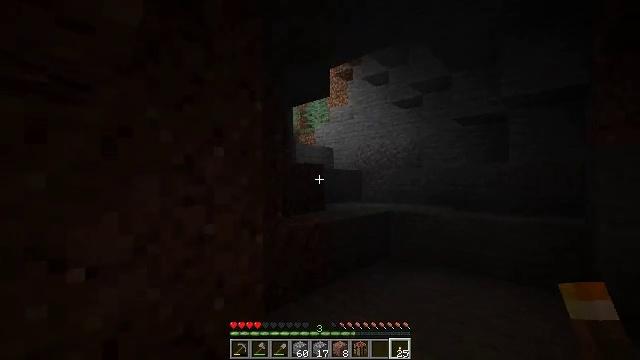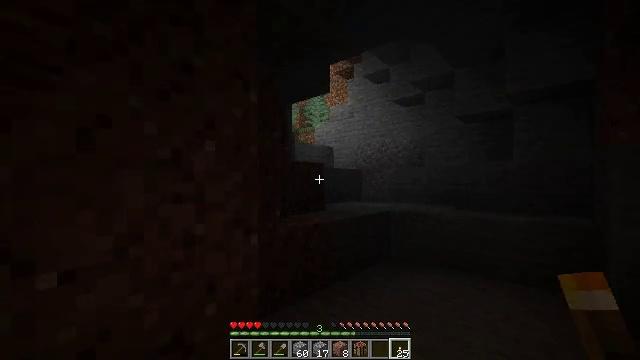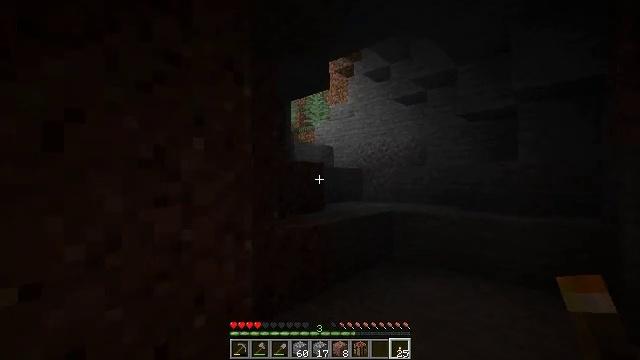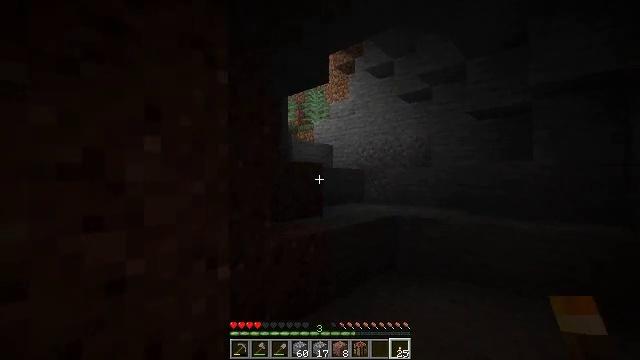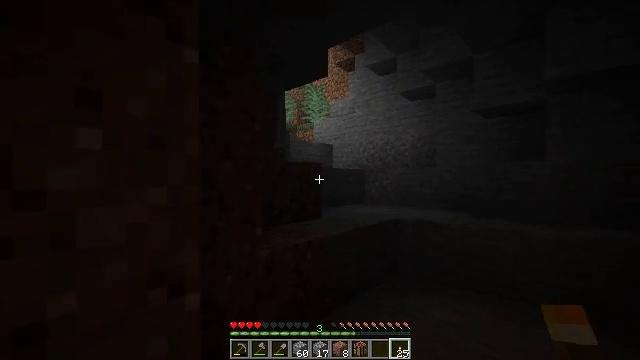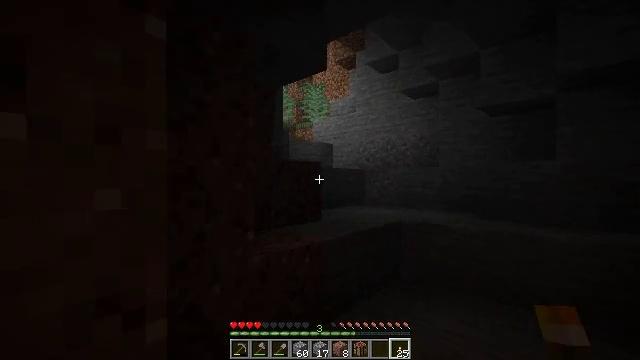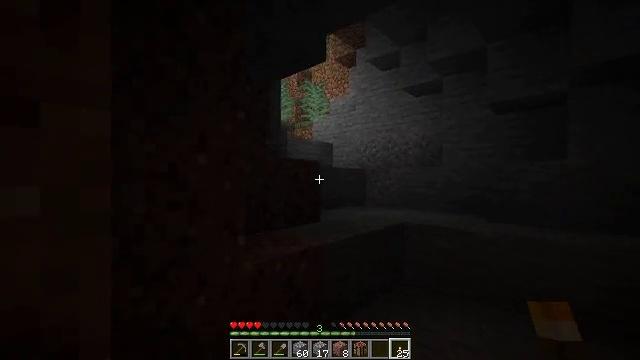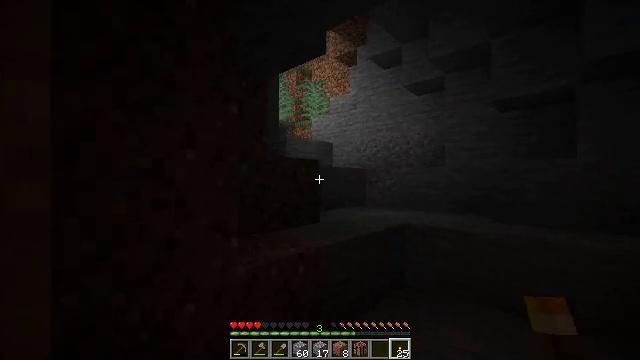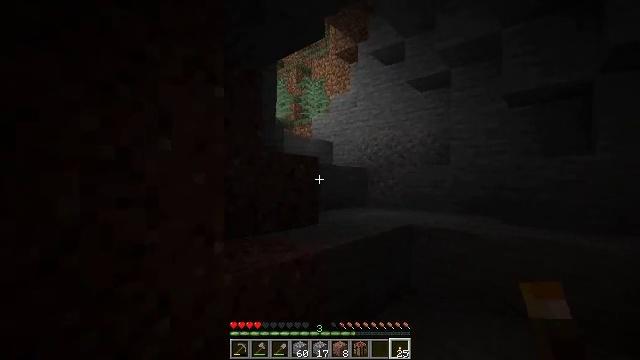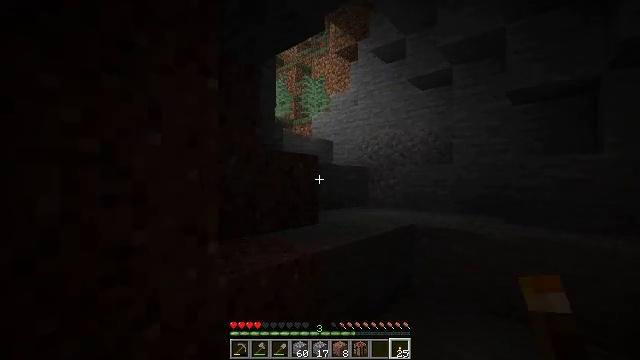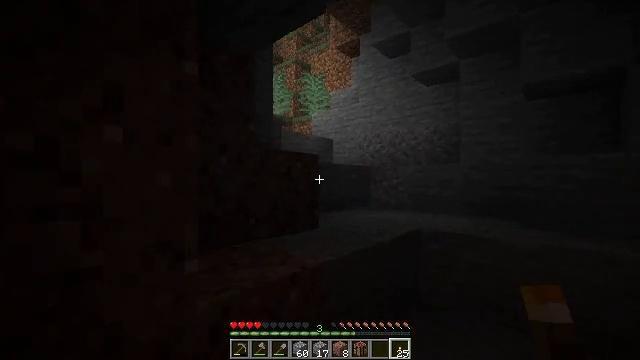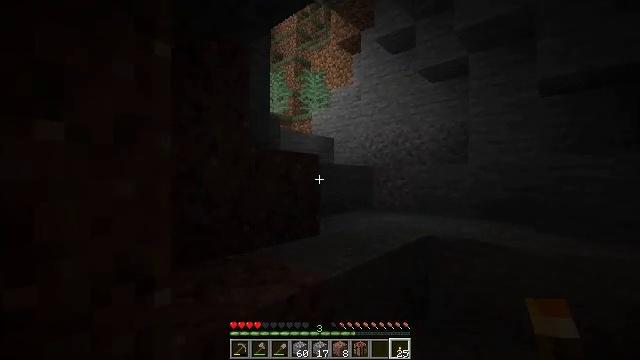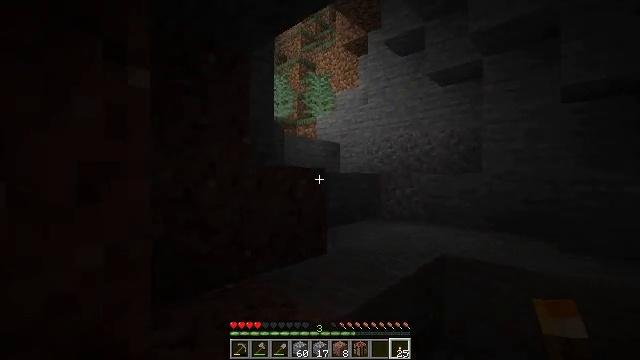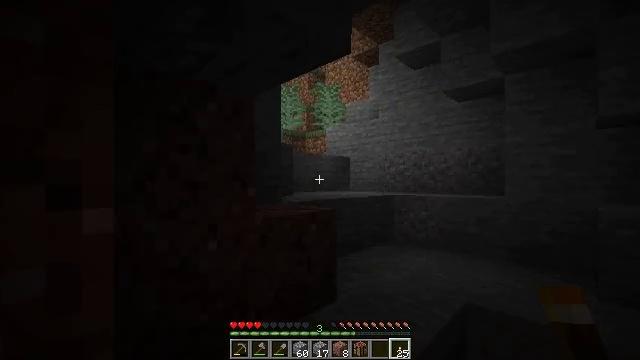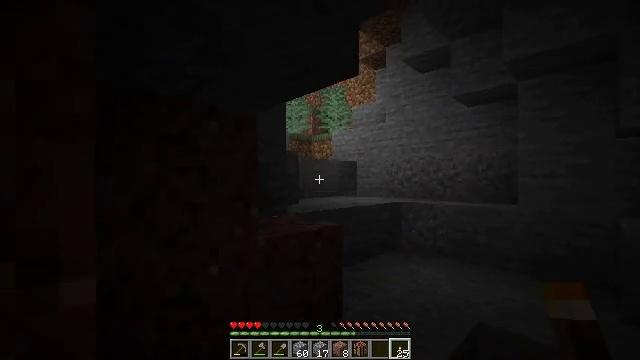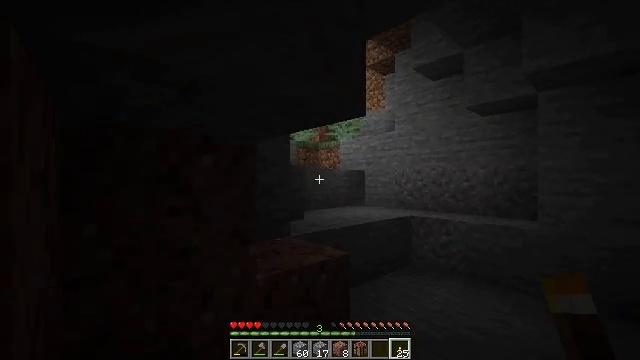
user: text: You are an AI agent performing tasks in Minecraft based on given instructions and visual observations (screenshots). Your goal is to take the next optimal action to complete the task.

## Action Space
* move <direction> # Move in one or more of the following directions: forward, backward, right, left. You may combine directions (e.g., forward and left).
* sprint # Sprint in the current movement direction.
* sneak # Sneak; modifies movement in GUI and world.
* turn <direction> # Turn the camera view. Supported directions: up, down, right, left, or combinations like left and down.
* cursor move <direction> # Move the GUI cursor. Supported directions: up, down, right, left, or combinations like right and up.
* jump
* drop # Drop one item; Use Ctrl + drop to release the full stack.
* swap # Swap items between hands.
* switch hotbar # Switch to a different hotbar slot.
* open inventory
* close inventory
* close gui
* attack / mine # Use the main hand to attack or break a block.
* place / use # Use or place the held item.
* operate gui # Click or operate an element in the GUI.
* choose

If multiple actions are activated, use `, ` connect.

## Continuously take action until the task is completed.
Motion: motion action
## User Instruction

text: Fish and kill the salmon.
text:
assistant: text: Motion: move forward
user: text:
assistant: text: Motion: move forward
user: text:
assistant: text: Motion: move forward
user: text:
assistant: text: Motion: move forward
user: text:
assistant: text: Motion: move forward
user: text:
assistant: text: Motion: move forward
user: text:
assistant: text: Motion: move forward
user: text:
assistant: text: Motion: move forward
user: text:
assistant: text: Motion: move forward
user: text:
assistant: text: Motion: move forward
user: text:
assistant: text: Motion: move forward
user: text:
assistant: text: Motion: move forward, turn left, jump
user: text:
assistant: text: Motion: move forward, turn left, jump
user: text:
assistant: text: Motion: move forward and move right, turn left, jump
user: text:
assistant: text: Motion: move forward and move right, turn left
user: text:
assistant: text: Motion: move forward and move right, turn left
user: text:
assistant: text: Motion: move forward and move right
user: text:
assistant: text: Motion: move forward and move right
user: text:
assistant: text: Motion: move forward and move right
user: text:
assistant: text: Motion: move forward and move right
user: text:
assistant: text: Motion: move forward and move right
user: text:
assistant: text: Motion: move forward
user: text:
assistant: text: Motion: move forward
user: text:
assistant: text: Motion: move forward, turn left
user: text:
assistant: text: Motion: move forward
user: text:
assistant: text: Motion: move forward and move right
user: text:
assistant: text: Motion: move forward and move right
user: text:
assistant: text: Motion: move forward and move right
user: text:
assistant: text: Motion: move forward and move right
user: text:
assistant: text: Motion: move forward and move right